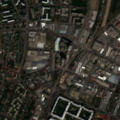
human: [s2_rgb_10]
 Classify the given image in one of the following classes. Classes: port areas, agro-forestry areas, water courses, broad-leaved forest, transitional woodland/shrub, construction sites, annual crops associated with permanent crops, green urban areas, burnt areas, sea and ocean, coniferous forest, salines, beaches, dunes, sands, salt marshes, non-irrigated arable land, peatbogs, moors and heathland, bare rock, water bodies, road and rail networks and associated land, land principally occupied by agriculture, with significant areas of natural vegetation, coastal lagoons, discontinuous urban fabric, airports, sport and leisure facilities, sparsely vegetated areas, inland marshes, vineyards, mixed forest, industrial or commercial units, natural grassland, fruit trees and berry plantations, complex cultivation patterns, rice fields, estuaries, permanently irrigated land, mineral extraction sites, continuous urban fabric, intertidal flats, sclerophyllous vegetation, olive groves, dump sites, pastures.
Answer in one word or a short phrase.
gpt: discontinuous urban fabric, industrial or commercial units, dump sites, non-irrigated arable land, land principally occupied by agriculture, with significant areas of natural vegetation